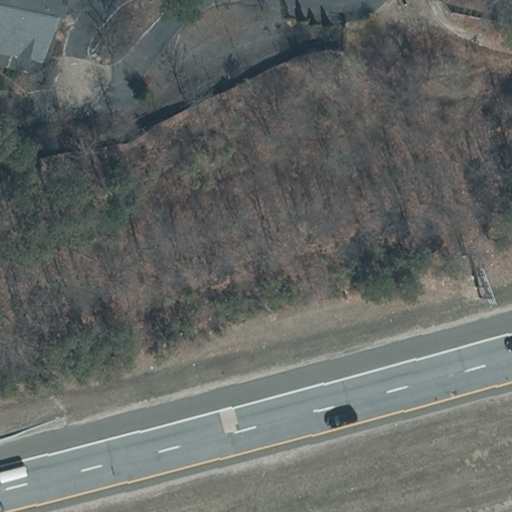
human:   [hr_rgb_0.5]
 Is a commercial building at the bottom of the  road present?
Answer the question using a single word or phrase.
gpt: no

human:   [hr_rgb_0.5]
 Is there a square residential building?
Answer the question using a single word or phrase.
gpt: no

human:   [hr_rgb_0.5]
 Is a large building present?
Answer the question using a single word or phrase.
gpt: no

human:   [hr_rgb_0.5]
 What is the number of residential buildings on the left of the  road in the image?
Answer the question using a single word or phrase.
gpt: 1

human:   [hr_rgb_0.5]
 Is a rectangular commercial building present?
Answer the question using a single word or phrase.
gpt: no

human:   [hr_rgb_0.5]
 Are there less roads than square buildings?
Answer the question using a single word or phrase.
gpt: no

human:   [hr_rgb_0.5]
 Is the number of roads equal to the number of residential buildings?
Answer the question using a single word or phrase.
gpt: yes

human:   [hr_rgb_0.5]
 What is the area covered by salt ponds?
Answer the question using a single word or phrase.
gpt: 0m2

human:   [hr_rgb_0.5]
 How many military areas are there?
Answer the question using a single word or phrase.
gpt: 0

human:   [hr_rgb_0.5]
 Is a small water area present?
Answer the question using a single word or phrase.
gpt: no

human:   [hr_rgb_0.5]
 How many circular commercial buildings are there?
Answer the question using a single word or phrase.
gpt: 0

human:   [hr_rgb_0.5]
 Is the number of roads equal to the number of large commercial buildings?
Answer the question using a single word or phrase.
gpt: no

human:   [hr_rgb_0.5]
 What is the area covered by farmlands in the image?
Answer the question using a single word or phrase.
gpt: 0m2

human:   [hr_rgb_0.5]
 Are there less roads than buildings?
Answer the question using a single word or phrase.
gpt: no

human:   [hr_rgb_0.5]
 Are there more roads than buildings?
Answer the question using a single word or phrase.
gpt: no

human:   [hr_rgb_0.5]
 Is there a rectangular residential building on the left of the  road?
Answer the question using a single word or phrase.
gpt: yes

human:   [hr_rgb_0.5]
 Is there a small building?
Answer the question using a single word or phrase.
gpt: no

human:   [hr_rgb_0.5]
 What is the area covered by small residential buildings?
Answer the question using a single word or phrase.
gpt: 0m2

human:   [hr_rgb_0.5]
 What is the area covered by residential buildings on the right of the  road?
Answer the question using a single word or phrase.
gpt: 0m2

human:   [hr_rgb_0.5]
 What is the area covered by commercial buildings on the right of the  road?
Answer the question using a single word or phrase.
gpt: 0m2

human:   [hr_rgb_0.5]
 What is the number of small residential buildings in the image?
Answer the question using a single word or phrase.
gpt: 0

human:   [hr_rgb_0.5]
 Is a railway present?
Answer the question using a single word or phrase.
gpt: no

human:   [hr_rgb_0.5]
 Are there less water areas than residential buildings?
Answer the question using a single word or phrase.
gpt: yes

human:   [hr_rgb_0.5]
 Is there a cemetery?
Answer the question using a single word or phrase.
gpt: no

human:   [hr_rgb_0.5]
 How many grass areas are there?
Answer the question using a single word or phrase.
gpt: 0

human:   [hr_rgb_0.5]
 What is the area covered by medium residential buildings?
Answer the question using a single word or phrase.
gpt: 107m2

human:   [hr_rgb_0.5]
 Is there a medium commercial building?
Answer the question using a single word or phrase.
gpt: no

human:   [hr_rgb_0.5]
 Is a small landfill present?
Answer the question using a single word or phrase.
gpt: no

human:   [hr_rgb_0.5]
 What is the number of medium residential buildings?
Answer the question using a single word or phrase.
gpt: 1

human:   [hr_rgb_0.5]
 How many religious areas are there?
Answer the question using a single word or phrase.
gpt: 0

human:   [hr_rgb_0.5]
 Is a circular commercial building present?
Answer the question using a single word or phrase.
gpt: no

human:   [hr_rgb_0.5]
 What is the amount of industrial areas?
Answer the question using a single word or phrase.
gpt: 0

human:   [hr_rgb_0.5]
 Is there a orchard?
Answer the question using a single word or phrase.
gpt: no

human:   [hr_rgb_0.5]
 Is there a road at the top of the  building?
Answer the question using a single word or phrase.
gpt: no

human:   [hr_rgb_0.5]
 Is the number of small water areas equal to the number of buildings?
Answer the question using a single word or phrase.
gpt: no

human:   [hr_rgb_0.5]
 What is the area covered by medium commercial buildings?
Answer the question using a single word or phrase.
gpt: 0m2